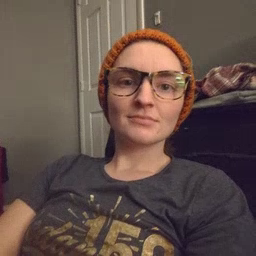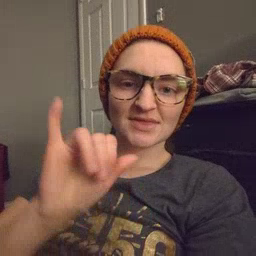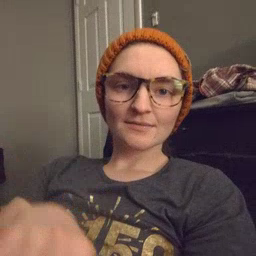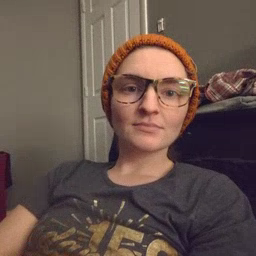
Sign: that